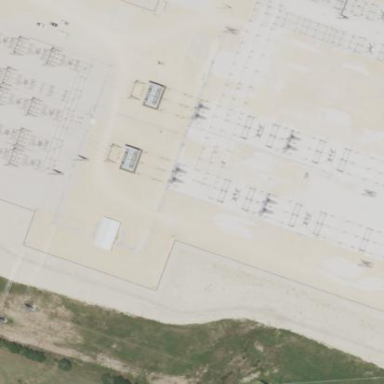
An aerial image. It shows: Power substation with transmission level designation. It is enclosed by fence.